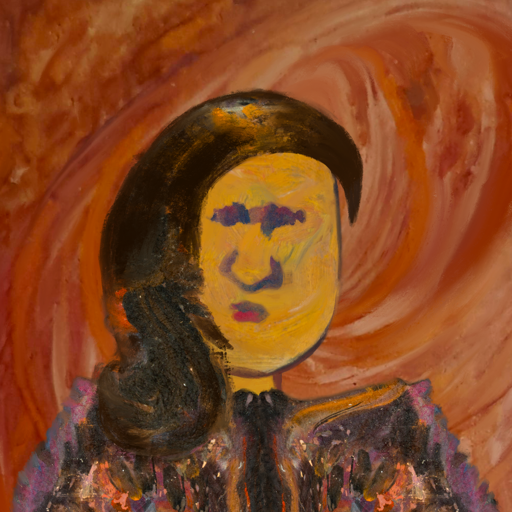
Background: Pious_Lady, Head And Neck Front: After_Raid, Face Front: In_The_Sun, Bust: Gypsy_Queen, Hair Front: Gypsy_Queen, Head Accessory: Blank, Second Necklace: Blank, Necklace: Blank, Baby: Blank